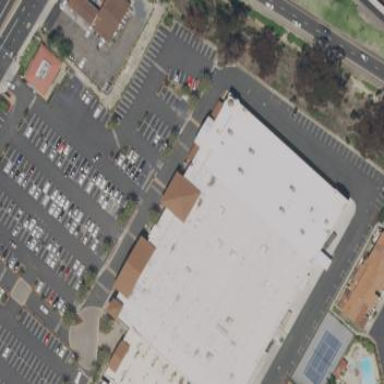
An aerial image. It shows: Retail building.